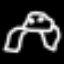
Label: frog